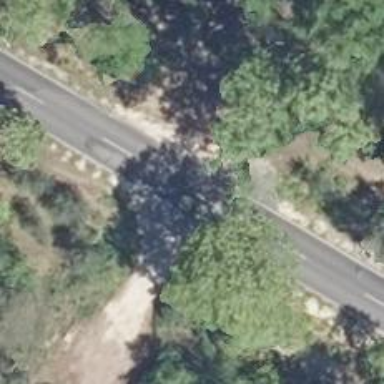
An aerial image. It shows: Secondary road with asphalt surface.